Field crop: tomato
Growth stage: 2
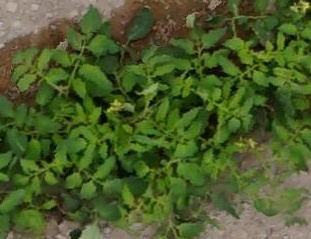
Species: tomato